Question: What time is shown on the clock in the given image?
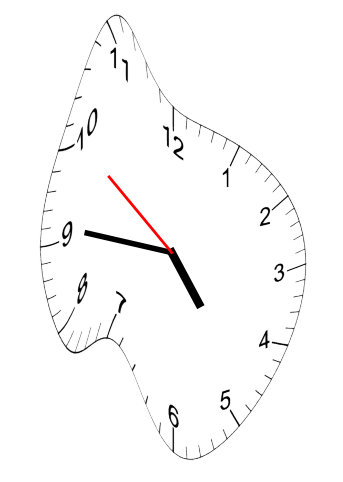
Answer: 04:45:51